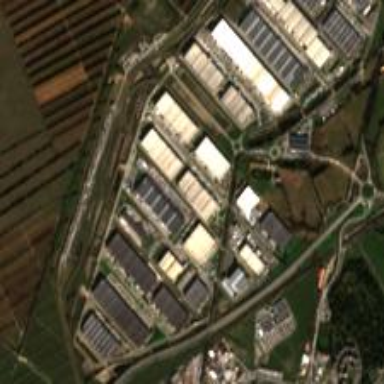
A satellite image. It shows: Industrial area featuring warehouse.